Question: So I changed the orientation of the expander to align vertically rather than horizontally but in the closed state the expander header text is aligning horizontally. Please tell me there is a way to easily fix this without expression blend etc.
'''
<Expander Header="My Header">
'''
I was hoping for something like 'AlignHeaderText' vertically but I see no options for it? Does anyone have a different way they could "show" me?
So taking from the mentoring H.B provided I came up with this:
'''
<StackPanel Orientation="Horizontal" Margin="0,0,342,0" Width="318">
<StackPanel.Triggers>
<EventTrigger RoutedEvent="Expander.Expanded" SourceName="expander1">
<EventTrigger.Actions>
<BeginStoryboard>
<Storyboard>
<DoubleAnimation From="0" To="1.2" Duration="0:0:0.45" Storyboard.TargetName="content" Storyboard.TargetProperty="(FrameworkElement.LayoutTransform).(ScaleTransform.ScaleX)"/>
</Storyboard>
</BeginStoryboard>
</EventTrigger.Actions>
</EventTrigger>
</StackPanel.Triggers>
<Expander ExpandDirection="Right" Name="expander1" OpacityMask="#6C806969" Background="#FF807171">
<Expander.LayoutTransform>
<RotateTransform Angle="90"></RotateTransform>
</Expander.LayoutTransform>
<Expander.Header>
<TextBlock
Text="HEADER"
Width="{Binding
RelativeSource={RelativeSource
Mode=FindAncestor,
AncestorType={x:Type Expander}},
Path=ActualWidth}"
/>
</Expander.Header>
<Grid x:Name="content" Background="#FF807171" Width="178">
<Grid.LayoutTransform>
<ScaleTransform ScaleX="0" ScaleY="1"/>
</Grid.LayoutTransform>
</Grid>
</Expander>
'''
Unfortunately it does this to the expander:

It places the text at the top and the button in the middle, I was hoping for the button at the top and the text after the button?
If I change 'Path=ActualWidth' to 'Height' the button moves up but the header text is still left of the button and not below it?
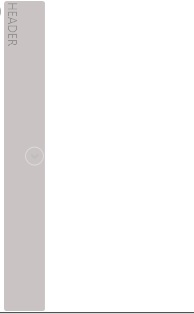
Answer: Assign a 'TextBlock' as 'Header' via <URL>.